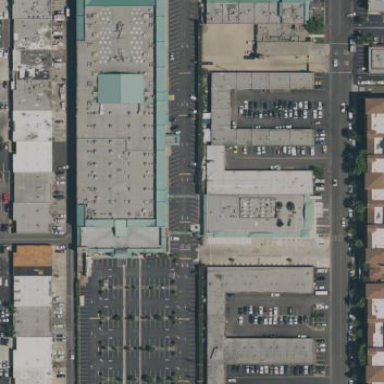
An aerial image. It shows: Retail area consisting of mall.